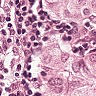
Metastatic tissue present: yes